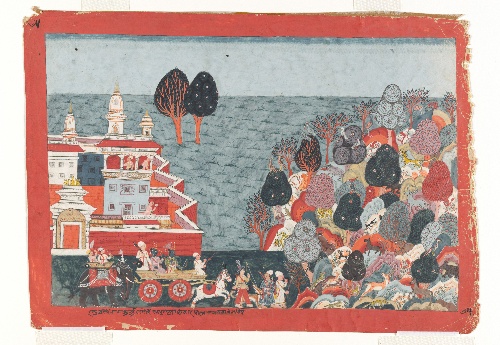
Date: ca. 1775–1800
Object type: Folio
Classification: Paintings
Medium: Watercolor and ink on paper
Culture: Nepal
Period: Shah period (1768–2008)
Dimensions: Sheet: 14 3/8 × 20 1/2 in. (36.5 × 52 cm)
Department: Asian Art
Credit line: Purchase, Friends of Asian Art Gifts, 2019
Accession year: 2019
Repository: Metropolitan Museum of Art, New York, NY